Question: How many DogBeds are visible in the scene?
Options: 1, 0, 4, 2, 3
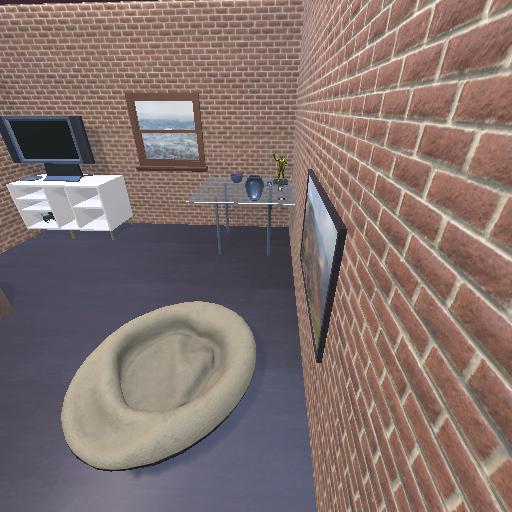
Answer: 1